Breast ultrasound image
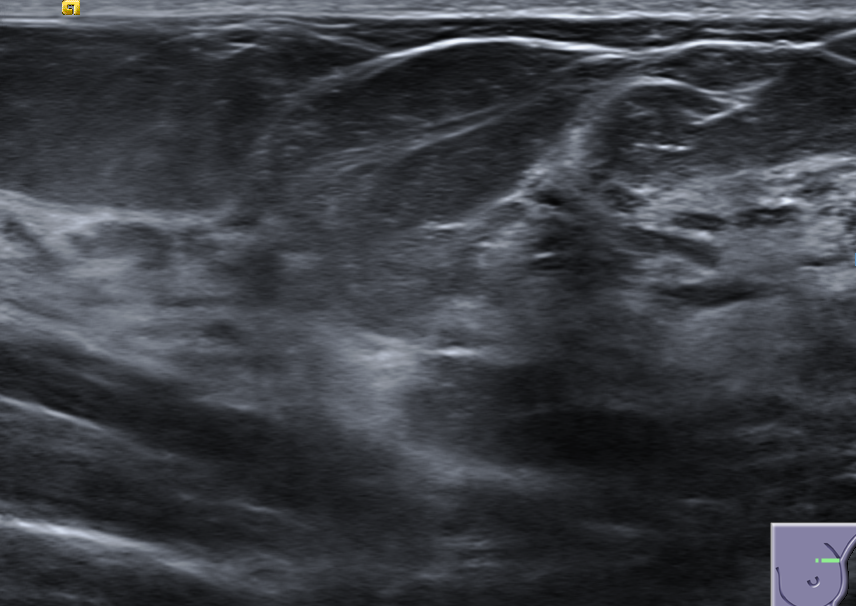
Diagnosis: normal